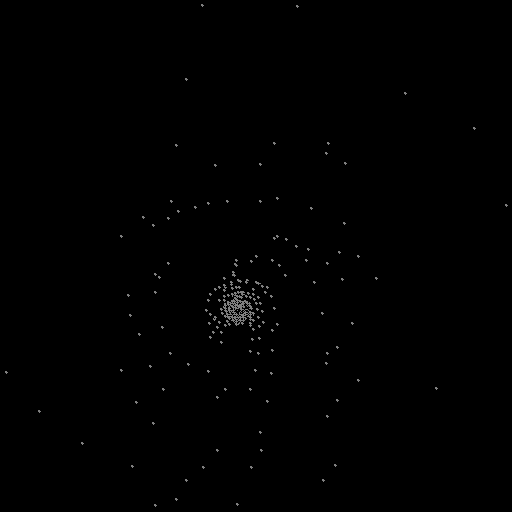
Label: supernova